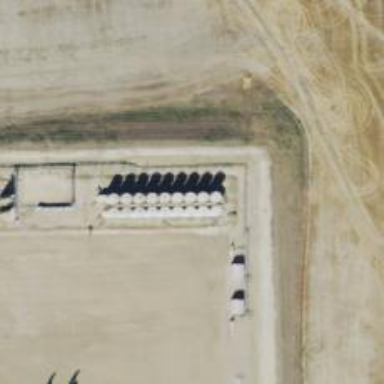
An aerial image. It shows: Storage tank with man-made structure.